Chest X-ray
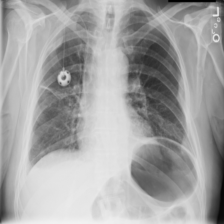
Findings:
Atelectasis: positive
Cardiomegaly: negative
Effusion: positive
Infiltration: negative
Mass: positive
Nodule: negative
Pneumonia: negative
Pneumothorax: negative
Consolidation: negative
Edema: negative
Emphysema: negative
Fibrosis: negative
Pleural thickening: negative
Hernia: negative